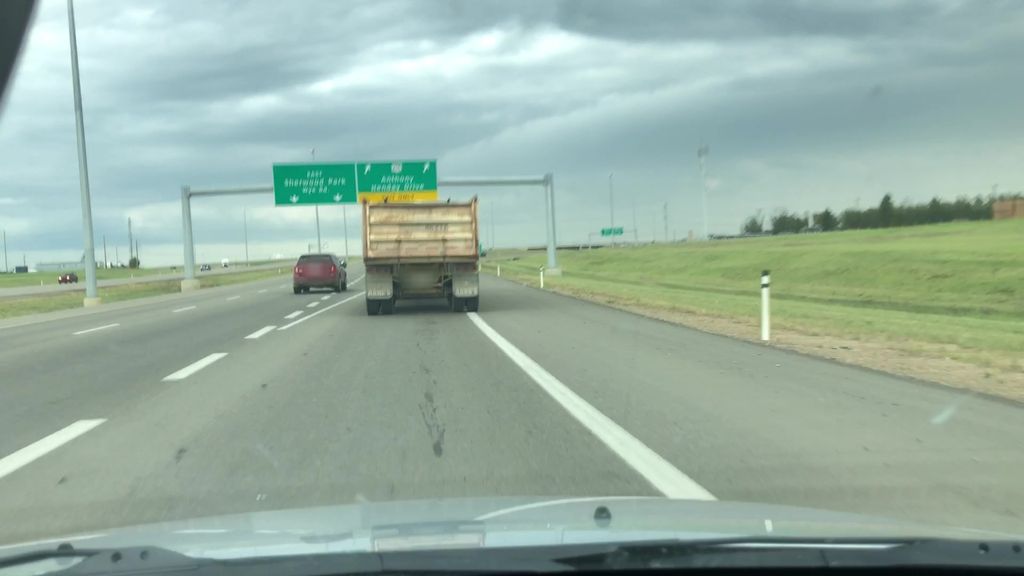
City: edmonton